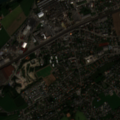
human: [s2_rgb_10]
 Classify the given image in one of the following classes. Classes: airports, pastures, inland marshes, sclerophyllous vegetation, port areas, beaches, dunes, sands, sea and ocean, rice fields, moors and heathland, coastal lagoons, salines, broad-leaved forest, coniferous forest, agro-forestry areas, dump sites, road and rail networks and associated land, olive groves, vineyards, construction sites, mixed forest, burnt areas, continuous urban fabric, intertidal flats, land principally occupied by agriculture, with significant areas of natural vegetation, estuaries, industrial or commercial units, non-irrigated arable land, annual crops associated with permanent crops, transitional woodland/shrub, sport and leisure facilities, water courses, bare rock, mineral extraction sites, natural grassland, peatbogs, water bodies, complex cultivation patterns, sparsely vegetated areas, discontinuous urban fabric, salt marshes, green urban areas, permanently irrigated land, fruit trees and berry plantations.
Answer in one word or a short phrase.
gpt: discontinuous urban fabric, industrial or commercial units, non-irrigated arable land, water courses